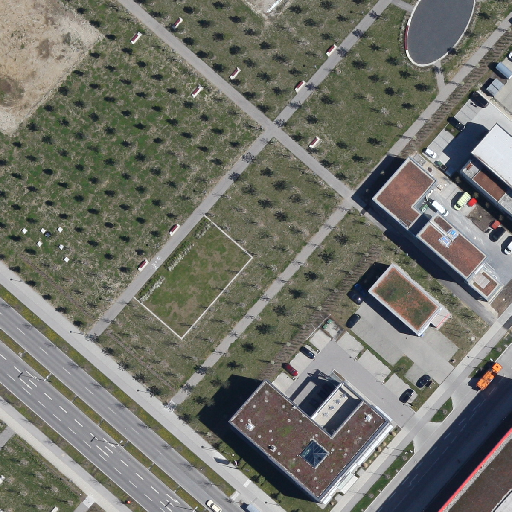
Referring expression: light-duty vehicle in the parking area